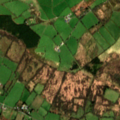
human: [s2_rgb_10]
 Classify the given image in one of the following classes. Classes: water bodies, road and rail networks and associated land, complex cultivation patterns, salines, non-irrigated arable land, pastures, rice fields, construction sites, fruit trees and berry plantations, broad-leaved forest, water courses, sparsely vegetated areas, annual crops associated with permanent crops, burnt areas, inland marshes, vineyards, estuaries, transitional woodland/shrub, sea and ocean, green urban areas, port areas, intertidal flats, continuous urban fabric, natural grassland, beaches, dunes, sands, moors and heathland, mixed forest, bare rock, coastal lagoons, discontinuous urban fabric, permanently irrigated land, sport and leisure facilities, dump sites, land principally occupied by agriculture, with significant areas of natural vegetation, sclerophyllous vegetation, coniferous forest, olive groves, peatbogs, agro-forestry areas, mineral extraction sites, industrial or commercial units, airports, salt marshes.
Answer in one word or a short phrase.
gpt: pastures, broad-leaved forest, moors and heathland, peatbogs